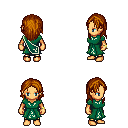
a pixel art fantasy rpg character, female body template, human, tanned skin, sash dress, gold greaves, brunette long hairstyle, bracelets, four views (front, back, left, right), 2x2 character sprite sheet, small pixel art, hard edges, no anti-aliasing